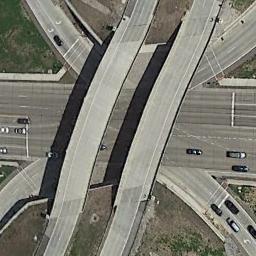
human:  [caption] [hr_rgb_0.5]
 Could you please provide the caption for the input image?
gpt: The cross-line overpass is over the roads and some cars are driving on the roads .

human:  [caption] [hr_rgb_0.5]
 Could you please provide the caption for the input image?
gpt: Many cars are on the road under the overpass .

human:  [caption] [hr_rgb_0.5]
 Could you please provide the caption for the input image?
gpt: There are some bare lawns around the overpass .

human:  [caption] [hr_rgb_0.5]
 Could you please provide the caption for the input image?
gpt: The overpass is next to the grass with some cars .

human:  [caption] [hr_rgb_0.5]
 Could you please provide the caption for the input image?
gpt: There is an overpass and two black cars .